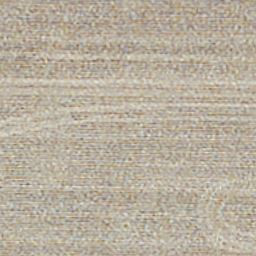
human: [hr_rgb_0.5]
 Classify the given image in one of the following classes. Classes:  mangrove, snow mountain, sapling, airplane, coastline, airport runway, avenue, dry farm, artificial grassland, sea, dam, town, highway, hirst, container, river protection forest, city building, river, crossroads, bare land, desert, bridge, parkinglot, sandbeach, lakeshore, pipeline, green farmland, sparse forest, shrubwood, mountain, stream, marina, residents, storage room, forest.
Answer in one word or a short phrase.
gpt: dry farm